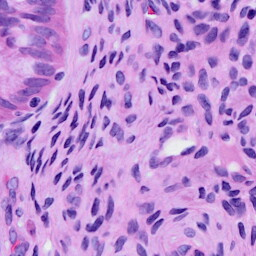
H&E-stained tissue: Cervix